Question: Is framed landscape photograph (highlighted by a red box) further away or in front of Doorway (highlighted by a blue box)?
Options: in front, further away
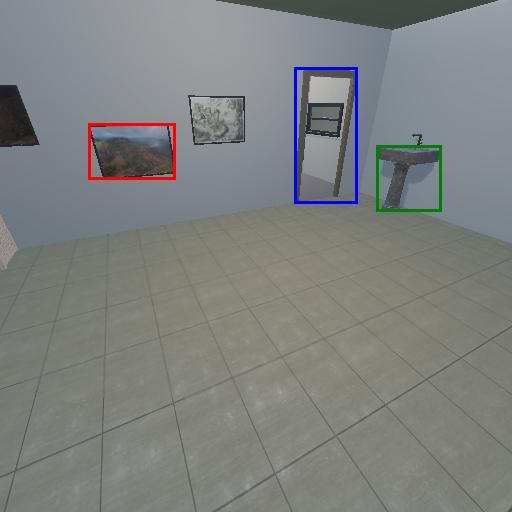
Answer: in front